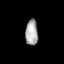
Tissue: lung
Cell type: Epithelial cells
Senescence score: 0.1559
Nuclear area (px): 314
Mean DAPI intensity: 169.389